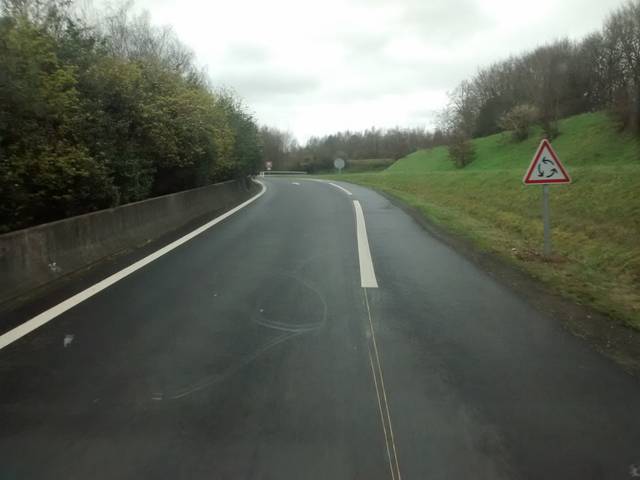
Region: France
Coordinates: 48.142, -1.665